Field crop: tomato
Growth stage: 1
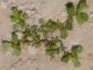
Species: portulaca